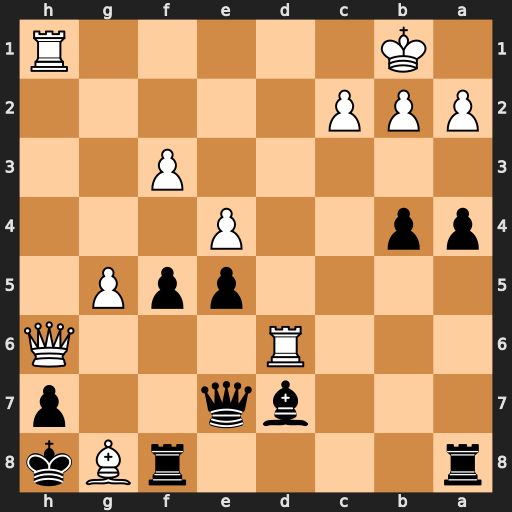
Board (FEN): r4rBk/3bq2p/3R3Q/4ppP1/pp2P3/5P2/PPP5/1K5R
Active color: b
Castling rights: -
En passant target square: -
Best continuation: Rxg8 g6 Rg7